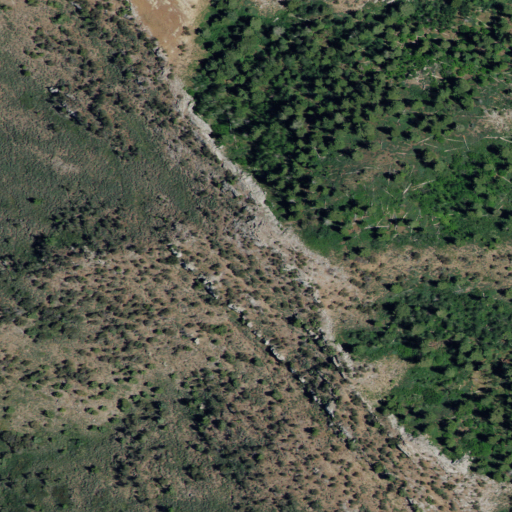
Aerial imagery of mountain in Idaho named Cedar Creek Peak containing shrub and evergreen forest